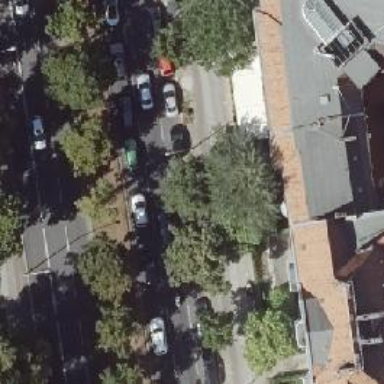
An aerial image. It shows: Avenue lined with deciduous broadleaved trees.